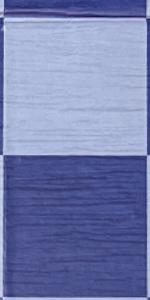
Label: Empty